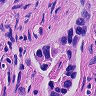
Metastatic tissue present: yes